Field crop: tomato
Growth stage: 1
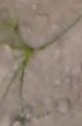
Species: cyperus